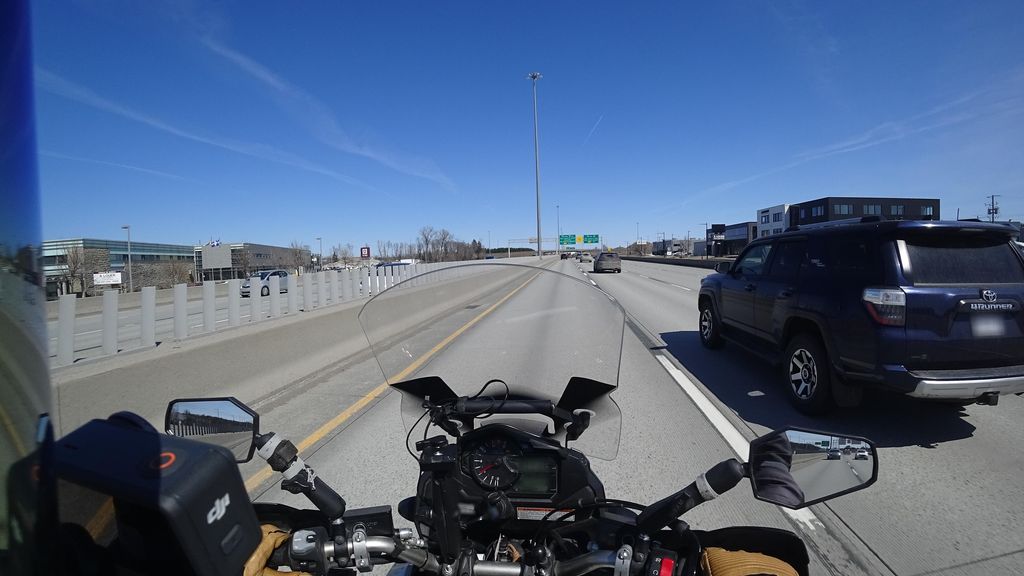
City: quebec_city